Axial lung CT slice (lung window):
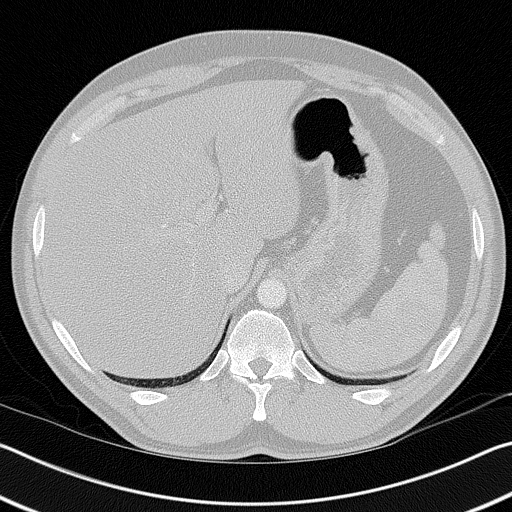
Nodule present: no